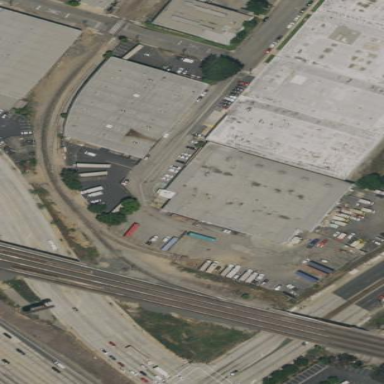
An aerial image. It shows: Industrial building.